I will show an image sequence of human cooking. I have annotated the images with numbered circles. Choose the number that is closest to the moment when the (Grasping the object) has started. You are a five-time world champion in this game. Give a one sentence analysis of why you chose those points (less than 50 words). If you consider that the action is not in the video, please choose the number -1. Provide your answer at the end in a json file of this format: {"points": []}
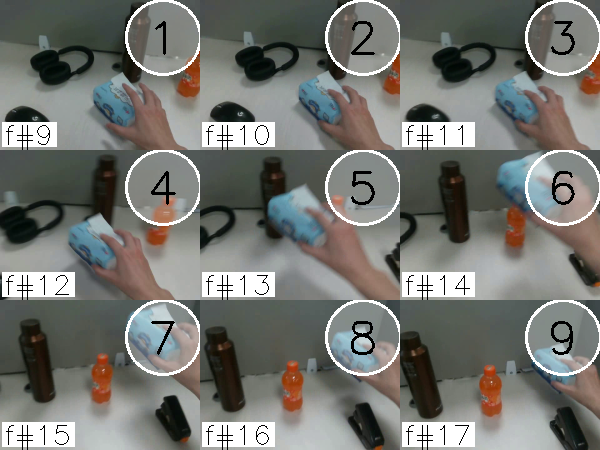
Frame 2 shows the clearest moment of hand-object contact.
{"points": [2]}